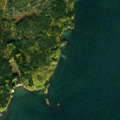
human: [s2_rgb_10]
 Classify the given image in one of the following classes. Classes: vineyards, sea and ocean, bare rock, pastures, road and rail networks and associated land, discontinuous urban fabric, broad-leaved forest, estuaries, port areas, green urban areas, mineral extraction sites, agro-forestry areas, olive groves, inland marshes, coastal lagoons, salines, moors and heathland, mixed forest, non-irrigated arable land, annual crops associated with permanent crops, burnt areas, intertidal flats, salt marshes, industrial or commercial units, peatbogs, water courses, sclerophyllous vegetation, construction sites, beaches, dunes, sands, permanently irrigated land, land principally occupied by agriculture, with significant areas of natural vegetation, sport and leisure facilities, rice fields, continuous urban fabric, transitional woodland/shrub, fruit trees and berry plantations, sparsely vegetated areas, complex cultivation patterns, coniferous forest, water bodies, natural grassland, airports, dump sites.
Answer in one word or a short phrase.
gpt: mixed forest, sea and ocean